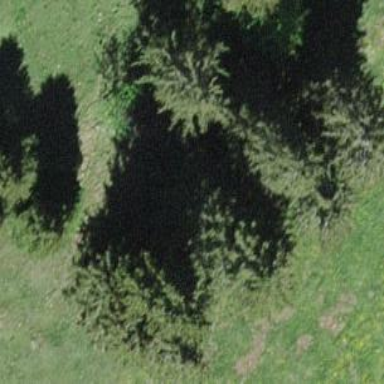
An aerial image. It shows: Needle-leaved tree in its natural environment.